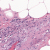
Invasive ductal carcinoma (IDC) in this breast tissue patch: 0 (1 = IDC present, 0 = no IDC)